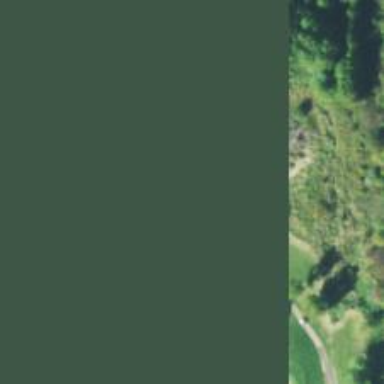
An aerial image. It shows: Pathway for golfing.